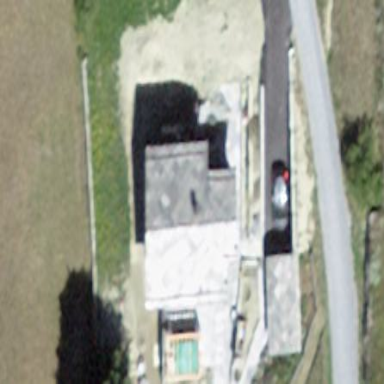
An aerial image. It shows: Residential building.